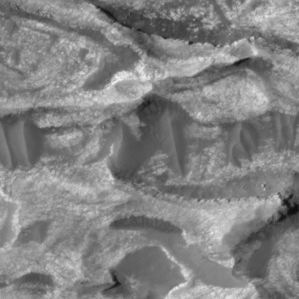
Label: non_frost